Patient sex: F
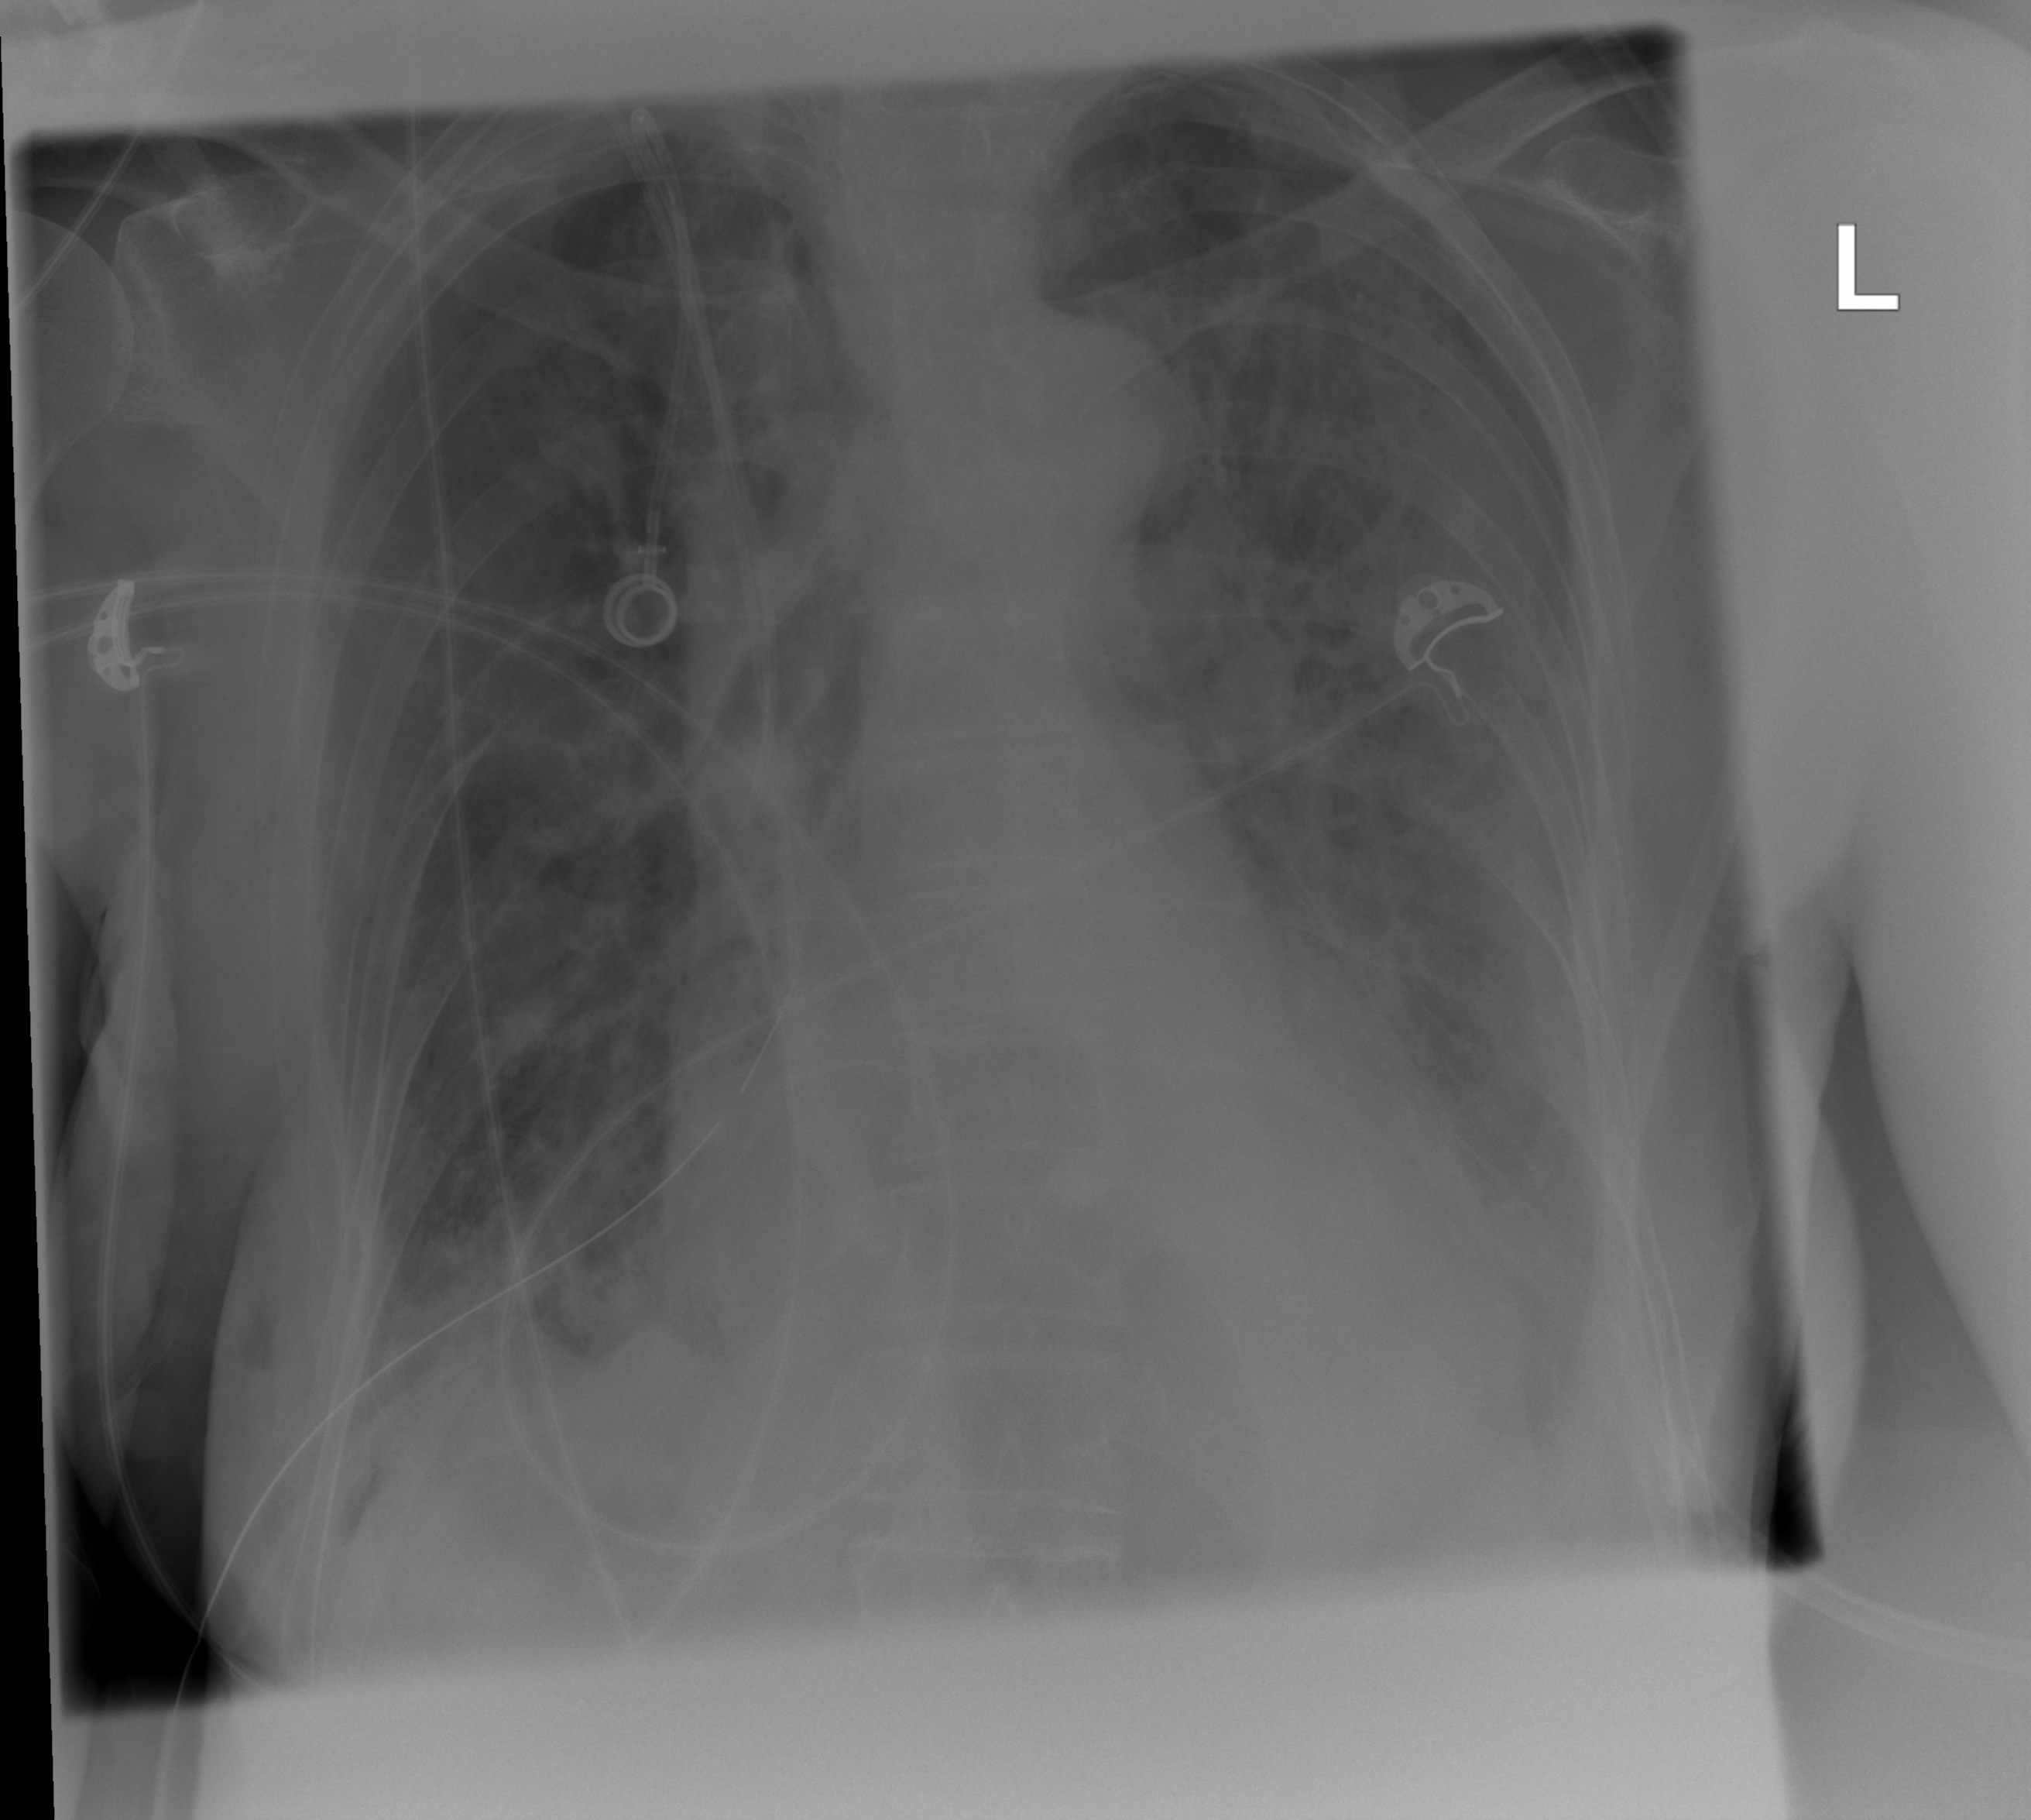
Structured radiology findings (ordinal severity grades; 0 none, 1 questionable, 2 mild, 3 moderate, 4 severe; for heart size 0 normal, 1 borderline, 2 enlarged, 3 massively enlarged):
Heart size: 0
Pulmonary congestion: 2
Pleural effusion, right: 2
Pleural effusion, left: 2
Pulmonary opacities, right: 2
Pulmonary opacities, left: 0
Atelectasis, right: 2
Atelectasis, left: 2